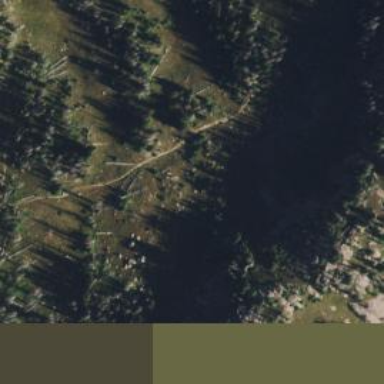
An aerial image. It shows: Path designated as standard/terra trail by the US Forest Service.